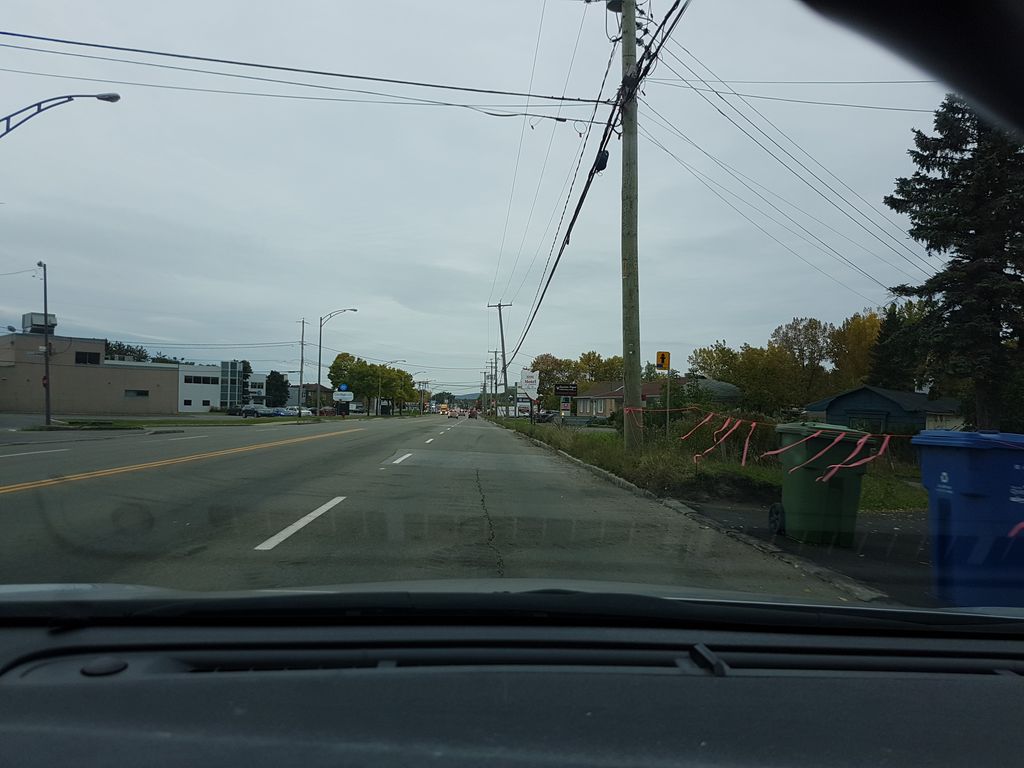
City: quebec_city